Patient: sex F, age 31
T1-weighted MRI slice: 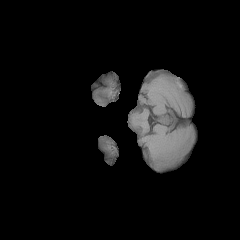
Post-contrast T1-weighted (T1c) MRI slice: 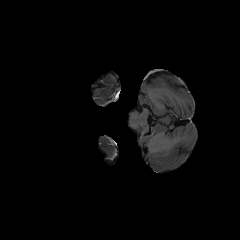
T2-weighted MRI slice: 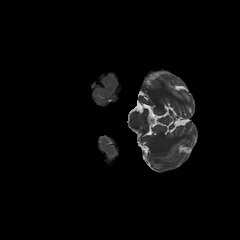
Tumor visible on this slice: no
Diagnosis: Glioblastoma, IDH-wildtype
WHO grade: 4